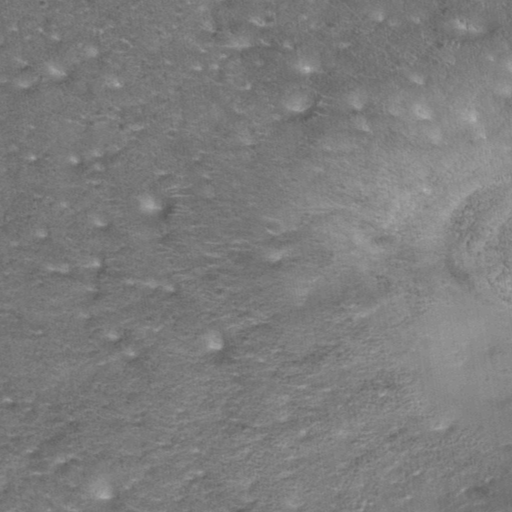
Objects detected: cone